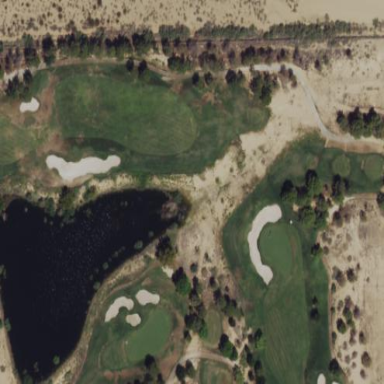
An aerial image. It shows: Rough grassy area used for golf.